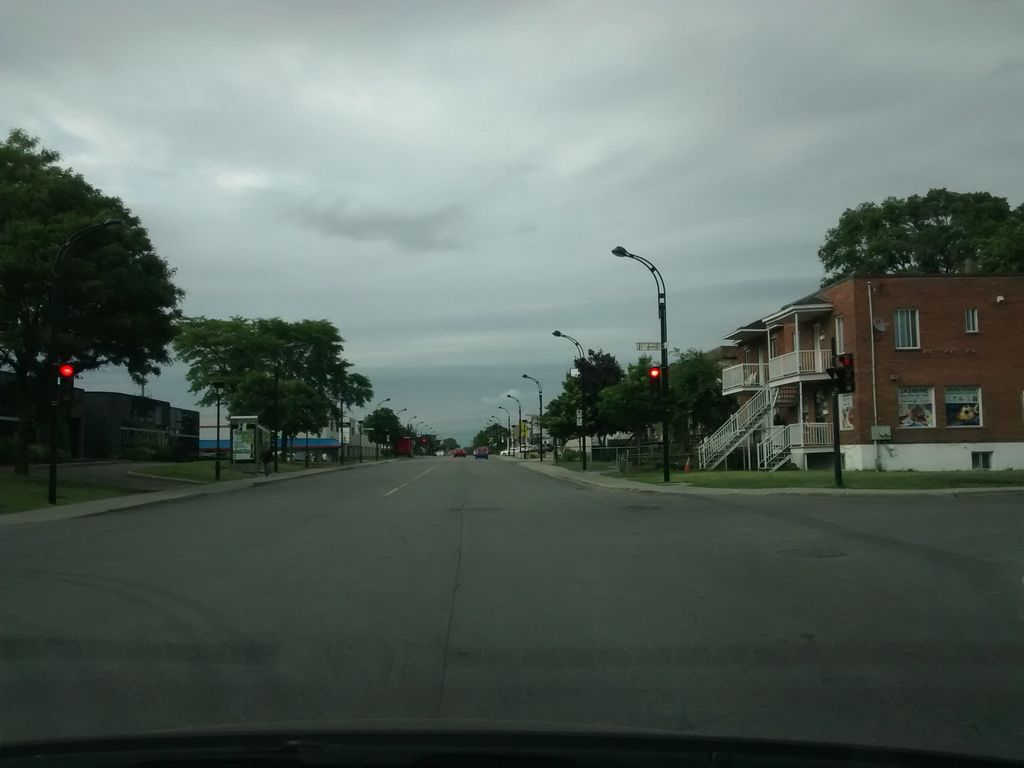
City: montreal